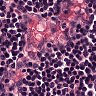
Metastatic tissue present: no